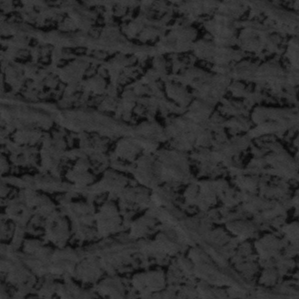
Label: frost